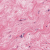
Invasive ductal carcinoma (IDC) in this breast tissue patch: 0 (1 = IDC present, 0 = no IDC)